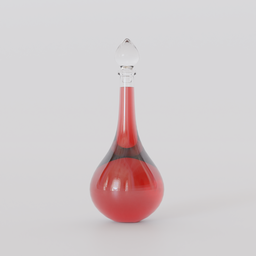
Label: tools